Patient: sex M, age 79
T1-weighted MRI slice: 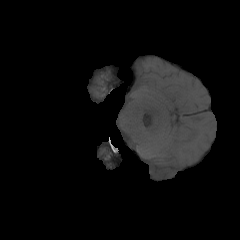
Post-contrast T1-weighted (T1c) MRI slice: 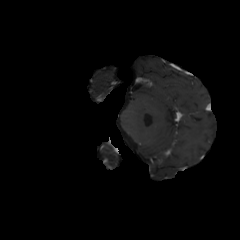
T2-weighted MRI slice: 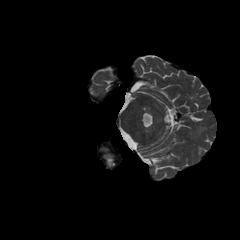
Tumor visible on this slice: no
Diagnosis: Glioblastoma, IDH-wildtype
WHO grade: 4